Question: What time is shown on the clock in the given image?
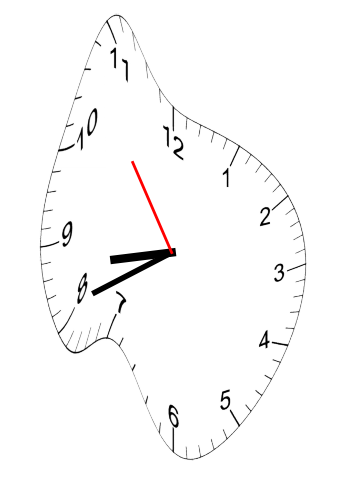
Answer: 08:40:54